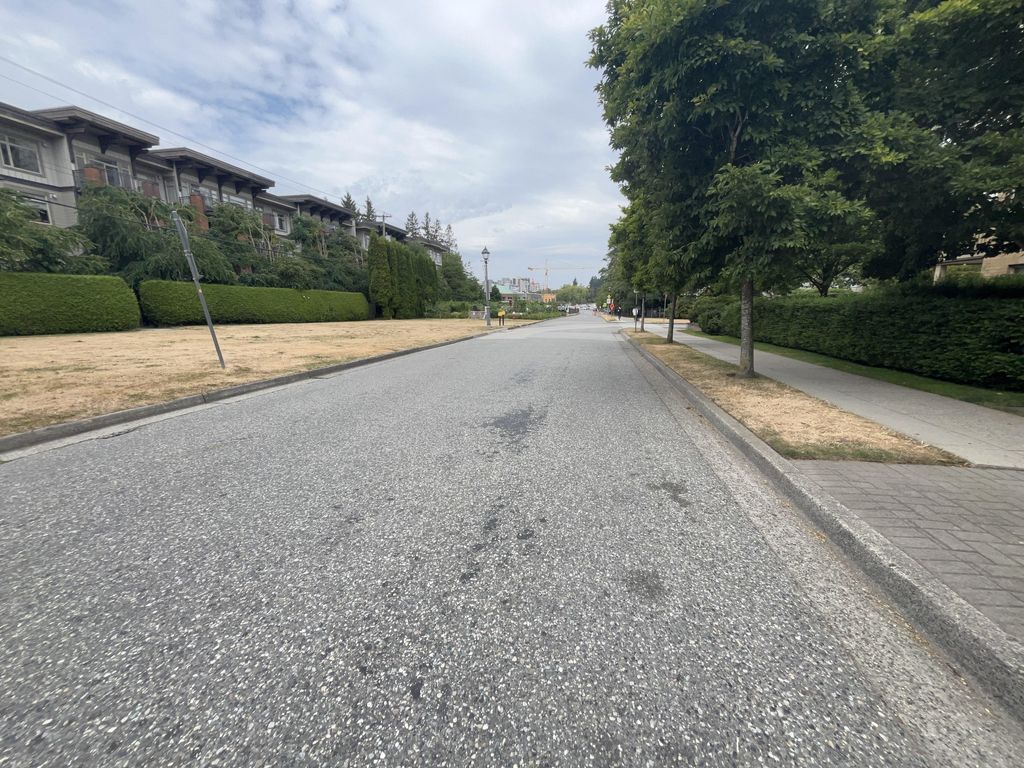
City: vancouver